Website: crate-barrel
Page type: customer-info-address
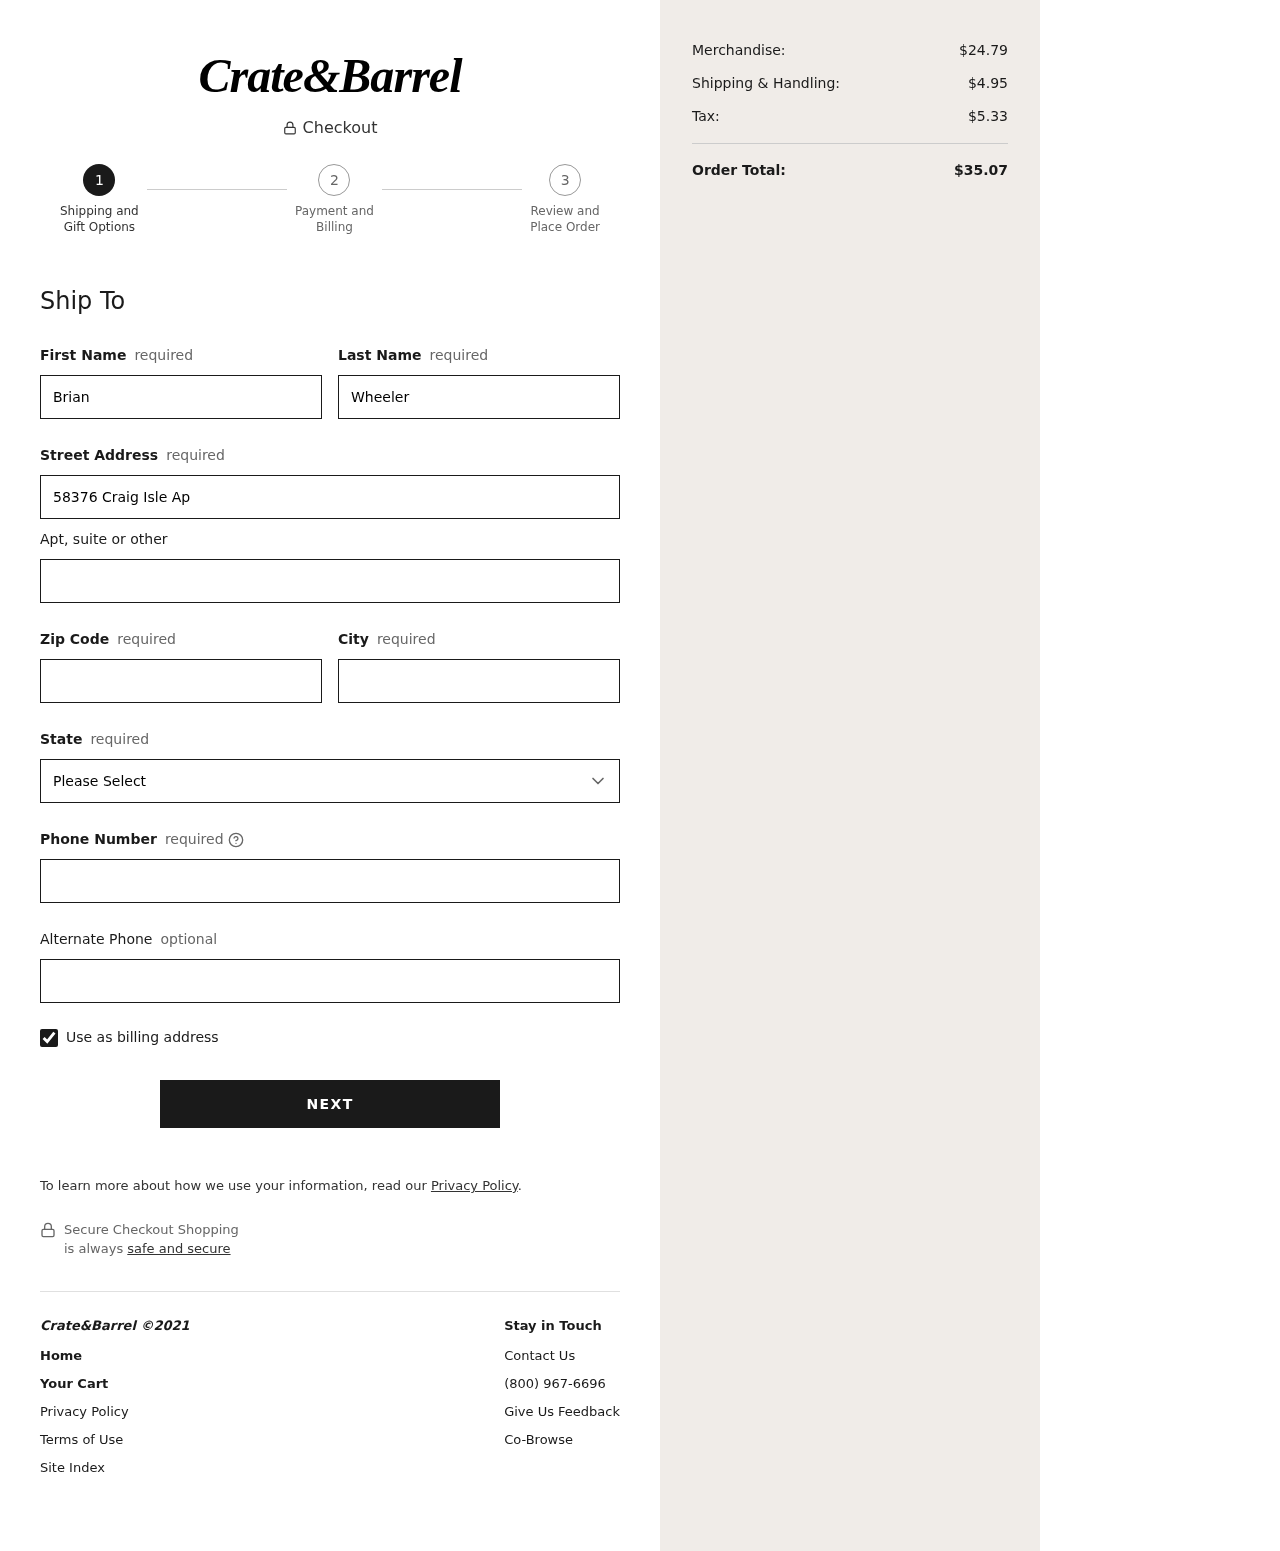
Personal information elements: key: PII_STATE
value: MP
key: PII_FIRSTNAME
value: Brian
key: PII_LASTNAME
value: Wheeler
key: PII_STREET
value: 58376 Craig Isle Apt. 573
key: PII_POSTCODE
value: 72403
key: PII_CITY
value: Port Shawnbury
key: PII_PHONE
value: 2076193251
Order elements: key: ORDER_SUBTOTAL
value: $24.79
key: ORDER_SHIPPING_COST
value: $4.95
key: ORDER_TAX
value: $5.33
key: ORDER_TOTAL
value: $35.07